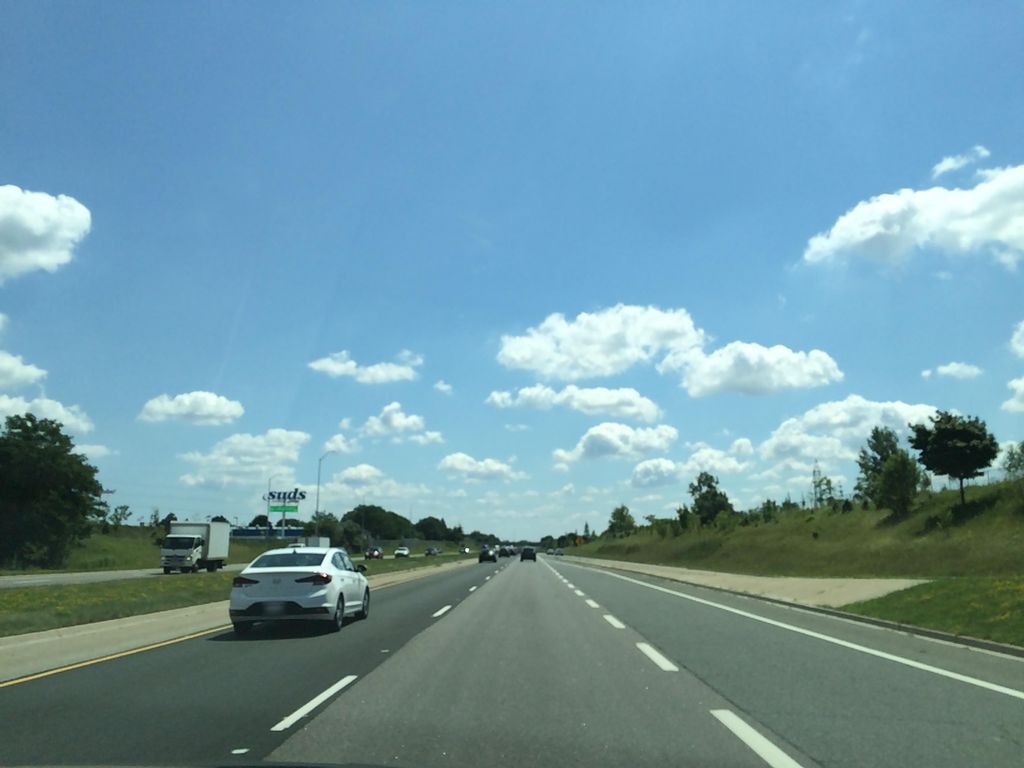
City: hamilton